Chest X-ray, AP view. Patient: 76 years old, sex M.
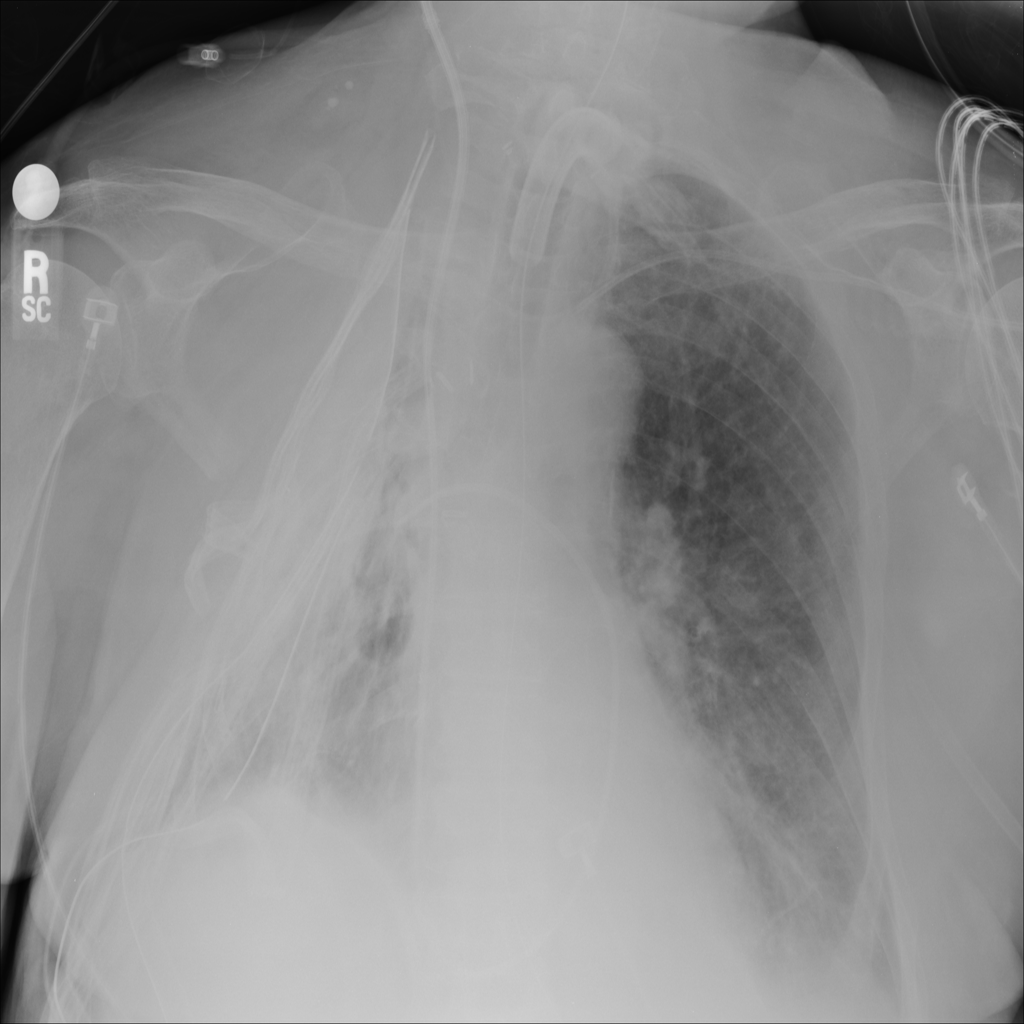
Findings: No Finding